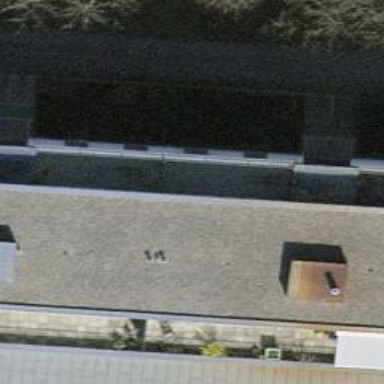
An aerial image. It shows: Apartment building with flat roof.